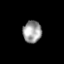
Tissue: skin
Cell type: Epithelial cells
Senescence score: 0.214
Nuclear area (px): 400
Mean DAPI intensity: 157.622